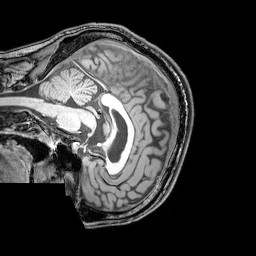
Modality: T1w
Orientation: sagittal
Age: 26
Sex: male
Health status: healthy
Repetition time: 0.081 s
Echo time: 0.037 s